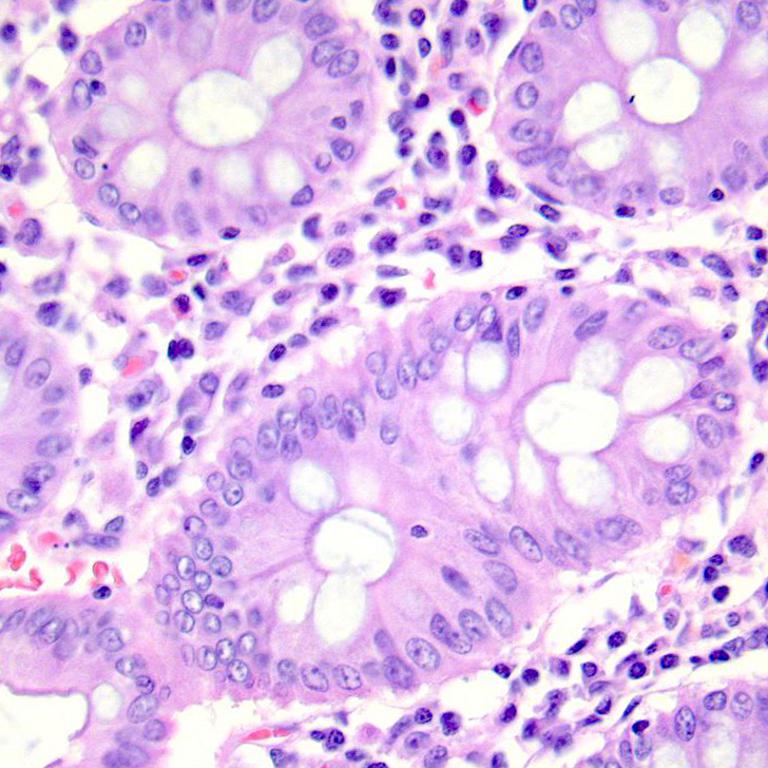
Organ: colon
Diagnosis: benign